Question: Here is 8 floating blocks with equal content with some problems:
- -
How makes block working well?
HTML:
'''
<div class="sideblock"><div class="style-menu"><div class="inner">
Everything around you that you call life was made up by people that were no smarter than you, and you can change it, you can influence it, you can build your own things that other people can use.</div></div></div>
'''
CSS:
'''
.sideblock {
width: 220px;
height: 80px;
overflow: hidden;
margin: 10px;
float: left;
}
.sideblock .inner {
background: #ffffff;
padding: 10px;}
.sideblock .style-menu {
padding: 3px;
background: #157ba1;
background: linear-gradient(to right, #157ba1 0%,#5fa31c 100%);}
.sideblock:hover {
box-shadow: 0px 0px 5px #000;
overflow: visible;
height: auto;}
'''
Here is my code - <URL>

Thx for support
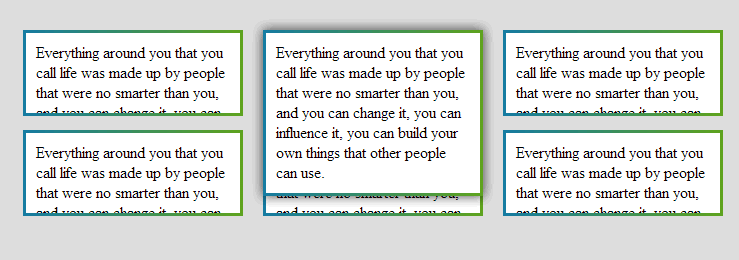
Answer: Well i assume you want the have the same look as when the div is hovered but then smaller? You shouldn't have to use any overflow on the div it self atfirst, it should response to your given height.
When you inspect your element you can easially see the heights of your elements.
You'll see that your '.style-menu' div hasn't the same height as '.sideblock', to fix that you can add a inherit height to your style-menu:
'''
.sideblock .style-menu {
height: inherit;
padding: 3px;
background: #157ba1;
background: linear-gradient(to right, #157ba1 0%,#5fa31c 100%);
}
'''
Now when you look further you see that your padding at the '.inner' div element expends the actual given height. What you want is the padding to be inline. You can easially do this with <URL>. And finally you can 'cut' the text by adding a 'overflow':
'''
.sideblock .inner {
background: #ffffff;
padding: 10px;
height: inherit;
box-sizing: border-box;
overflow: hidden;
}
'''
<URL>
I hope this is what you meant.
---
So to let every element that expends ignore every other element, you should take it out of the document flow. You can do this with 'position: absolute;'. However what absolute position does is indeed ignoring all the other elements, but you want to have the same position. Because the element has no offset positioning (top, right, bottom, left) it will be placed at the left corner of your screen(acts like it is the only element in the DOM). To keep the elements position we are not changing the '.sideblock' but the content of that; '.style-menu':
'''
.sideblock:hover .style-menu
{
box-shadow: 0px 0px 5px #000;
position: absolute;
}
'''
Because this element goes on top of the other, you want to add the shadow here.
Now the '.sideblock' element has no content because the content has become absolute and so out of the document flow. To fix this you can give this element a 'min-height':
'''
.sideblock:hover
{
min-height: 80px;
height: auto;
}
'''
<URL>